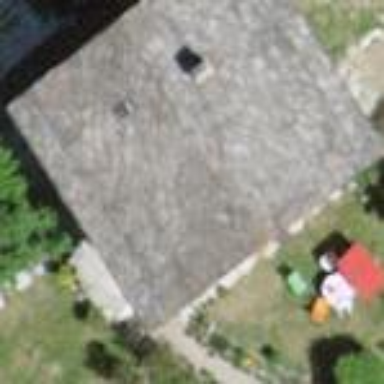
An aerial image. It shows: Simple and straightforward house.